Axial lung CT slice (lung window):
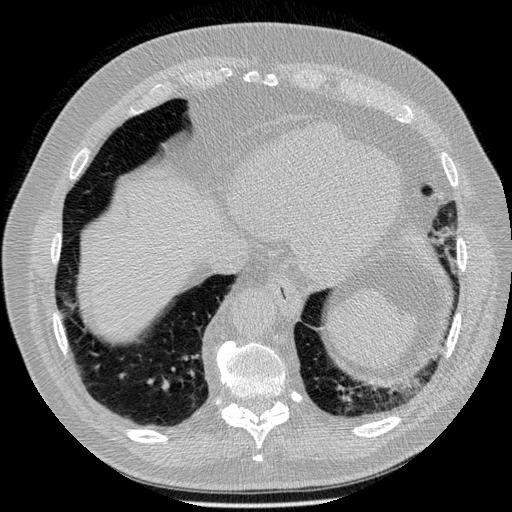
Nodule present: no